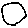
Label: circle